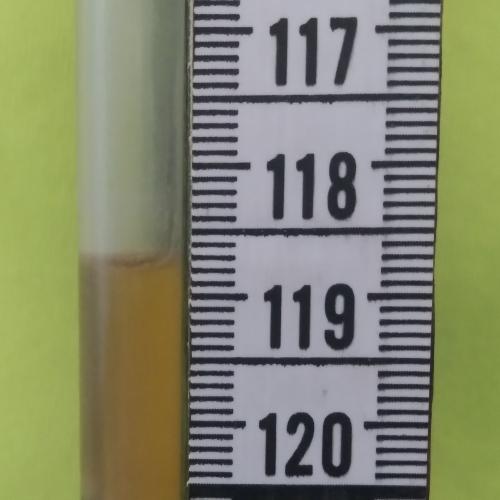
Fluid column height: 118.7 cm